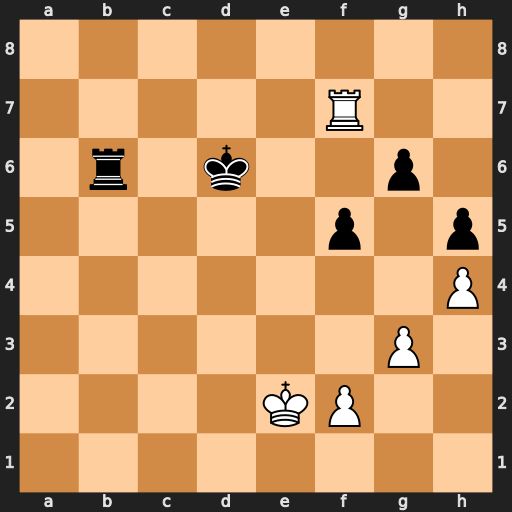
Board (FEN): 8/5R2/1r1k2p1/5p1p/7P/6P1/4KP2/8
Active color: w
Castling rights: -
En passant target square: -
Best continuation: Rf6+ Kc7 Rxb6